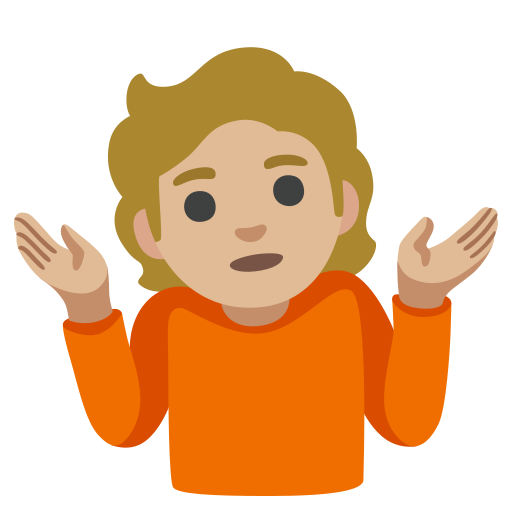
Emoji: 🤷🏼